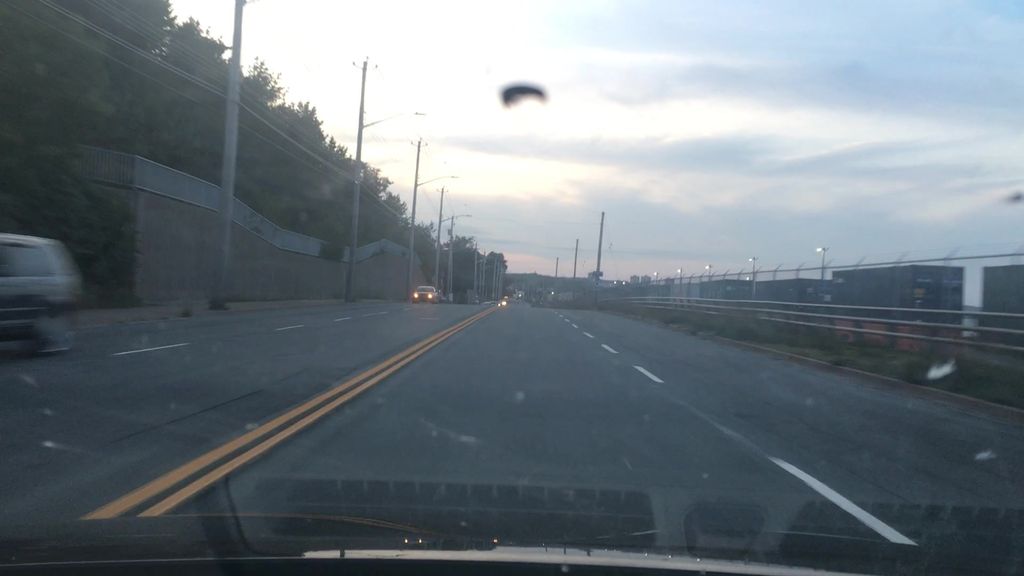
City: halifax